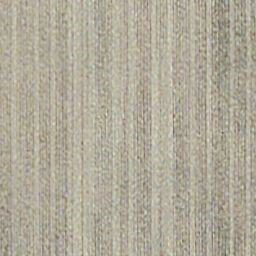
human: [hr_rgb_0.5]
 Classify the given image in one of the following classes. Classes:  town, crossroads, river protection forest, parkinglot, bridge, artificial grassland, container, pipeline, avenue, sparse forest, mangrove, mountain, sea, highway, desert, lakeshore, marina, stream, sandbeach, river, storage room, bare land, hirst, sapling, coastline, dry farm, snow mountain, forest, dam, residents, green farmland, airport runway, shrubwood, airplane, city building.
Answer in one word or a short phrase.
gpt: dry farm